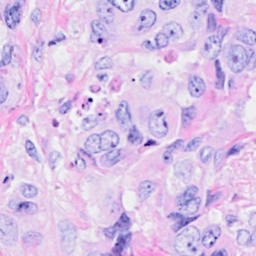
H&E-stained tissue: Breast